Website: apple
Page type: customer-info-address
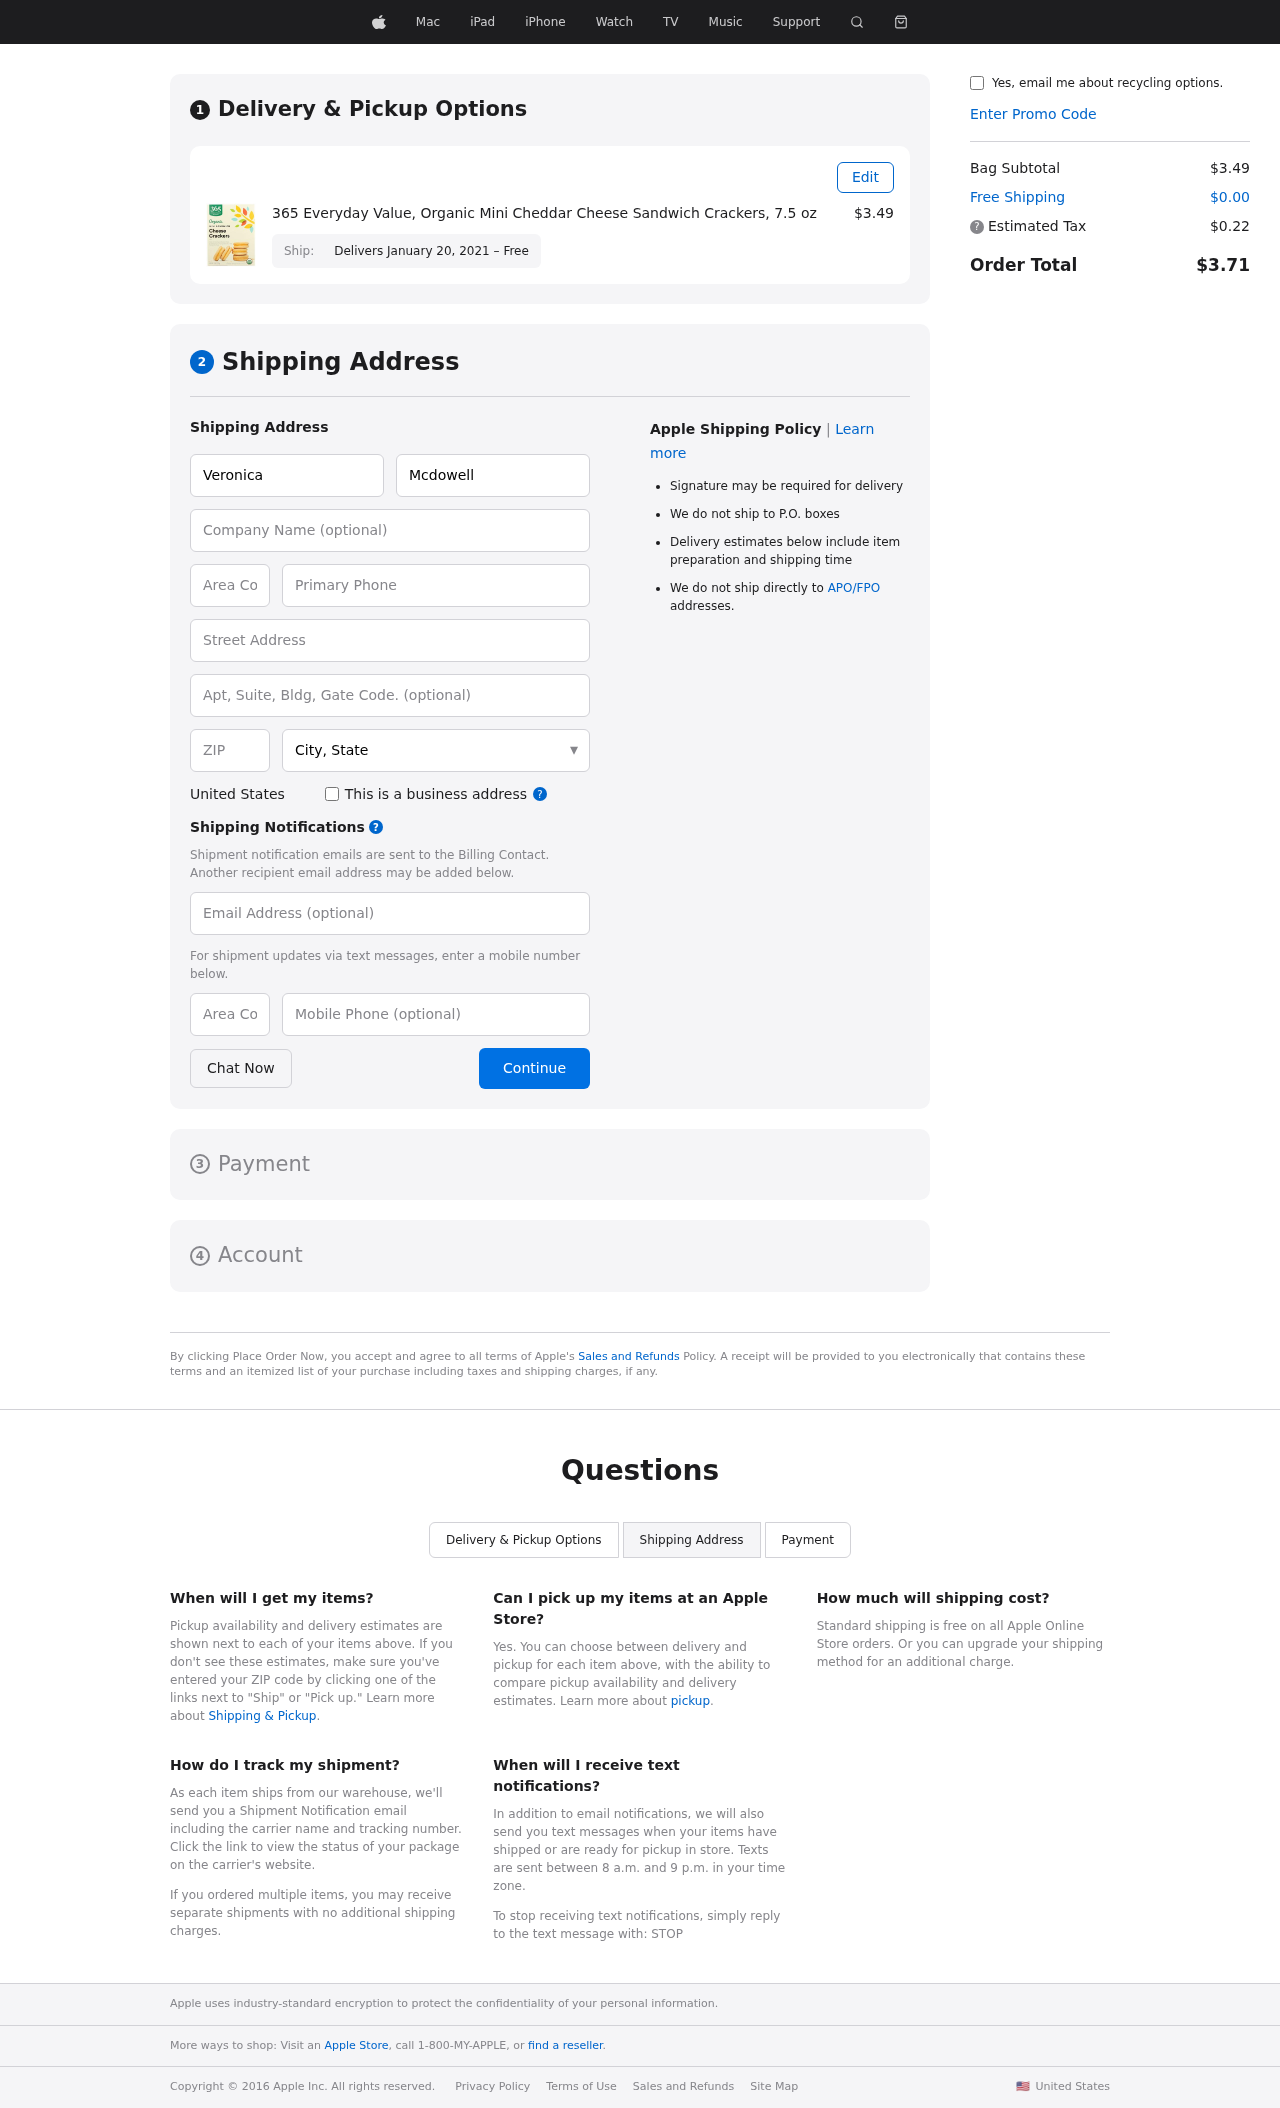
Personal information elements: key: PII_CITY_STATE
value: Kirbyfurt, LA
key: PII_COUNTRY
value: United States
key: PII_EMAIL
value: veronica_mcdowell@yahoo.com
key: PII_FIRSTNAME
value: Veronica
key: PII_LASTNAME
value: Mcdowell
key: PII_PHONE
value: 4173754699
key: PII_PHONE_AREA
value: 417
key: PII_POSTCODE
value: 39383
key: PII_STREET
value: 7454 Clark Port Apt. 236
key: PII_STREET2
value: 25813 Griffith Knolls
Product elements: key: PRODUCT1_NAME
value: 365 Everyday Value, Organic Mini Cheddar Cheese Sandwich Crackers, 7.5 oz
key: PRODUCT1_PRICE
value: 3.49
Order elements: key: ORDER_DELIVERY_DATE
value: Delivers January 20, 2021 – Free
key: ORDER_SUBTOTAL
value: $3.49
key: ORDER_SHIPPING_COST
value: $0.00
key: ORDER_TAX
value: $0.22
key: ORDER_TOTAL
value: $3.71